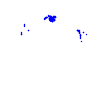
Particle: pion